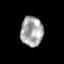
Tissue: skin
Cell type: Epithelial cells
Senescence score: 0.276
Nuclear area (px): 658
Mean DAPI intensity: 164.441